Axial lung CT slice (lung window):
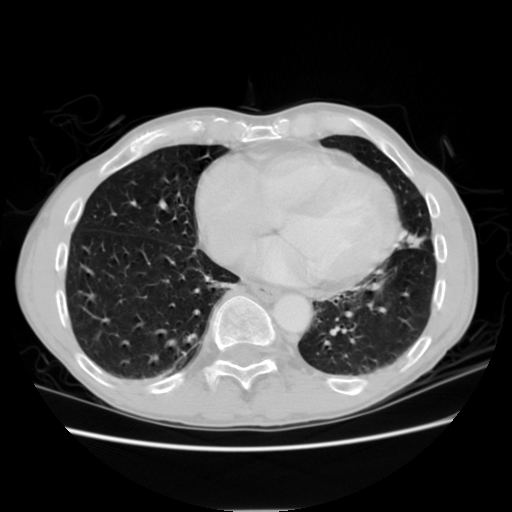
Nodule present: no